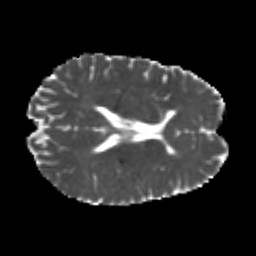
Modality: MD
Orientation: axial
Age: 22
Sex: male
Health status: healthy
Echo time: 0.074 s